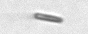
Label: fiber